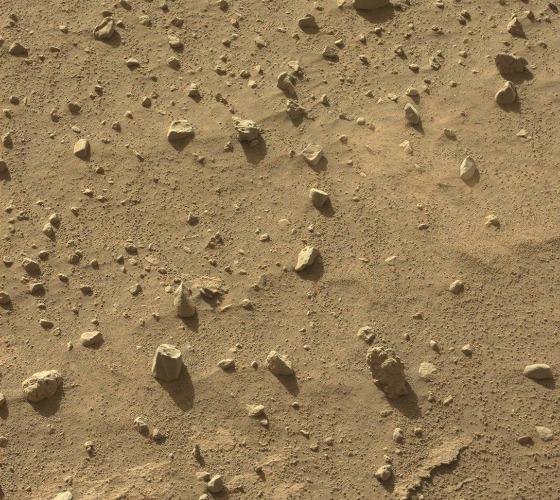
Terrain classes present: Bedrock, Gravel / Sand / Soil, Rock, Shadow